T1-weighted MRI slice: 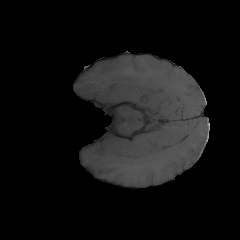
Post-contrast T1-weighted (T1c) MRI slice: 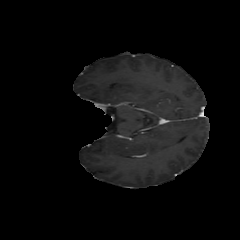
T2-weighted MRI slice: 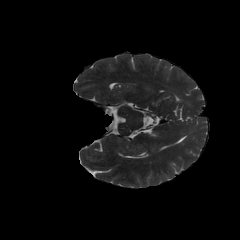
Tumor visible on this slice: no